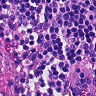
Metastatic tissue present: no